Question: What JavaScript library does neo4j use to visualizer results in the browser?

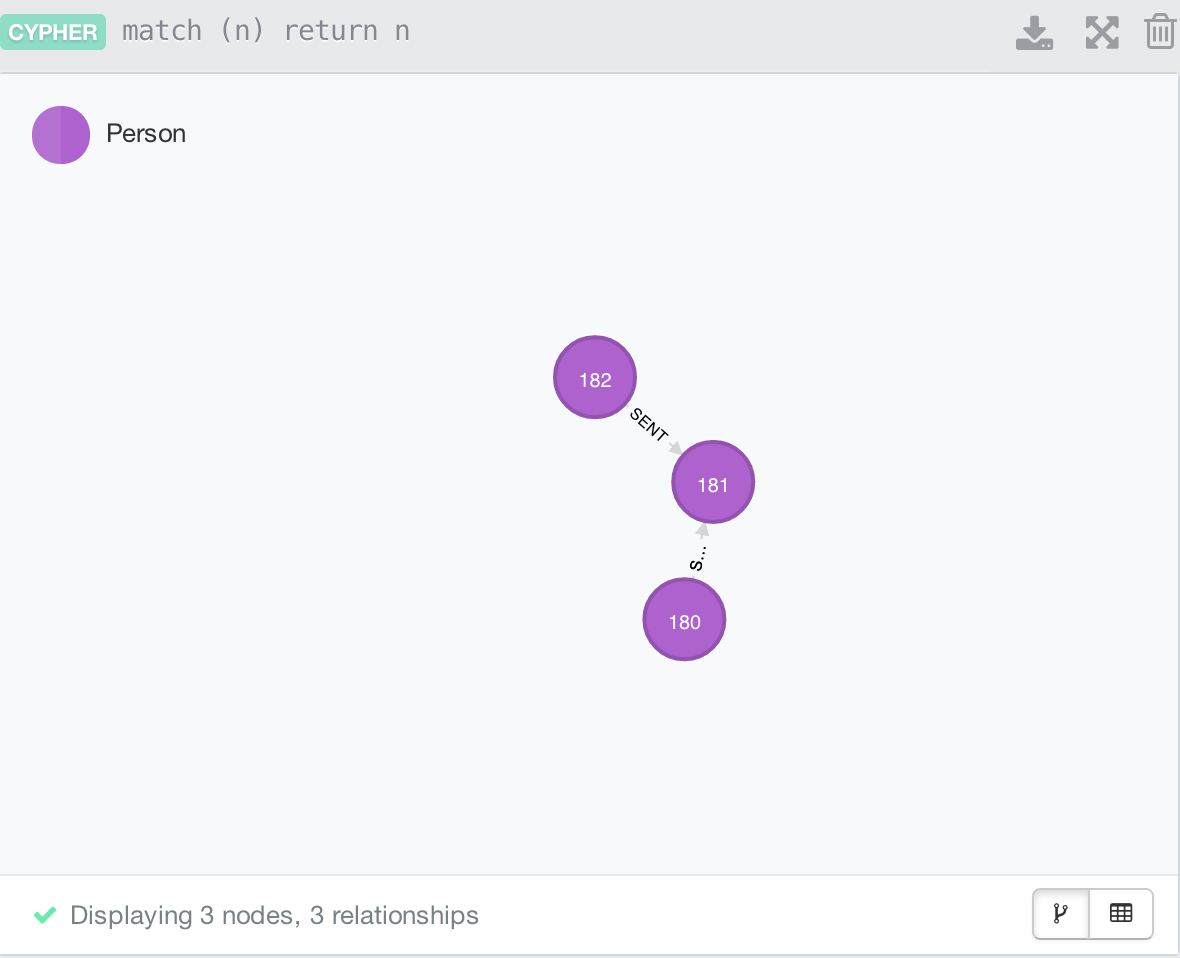
Answer: The Neo4j 2.0 browser uses d3.js (<URL> library to visualize graphs from the results of your Cypher queries.